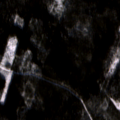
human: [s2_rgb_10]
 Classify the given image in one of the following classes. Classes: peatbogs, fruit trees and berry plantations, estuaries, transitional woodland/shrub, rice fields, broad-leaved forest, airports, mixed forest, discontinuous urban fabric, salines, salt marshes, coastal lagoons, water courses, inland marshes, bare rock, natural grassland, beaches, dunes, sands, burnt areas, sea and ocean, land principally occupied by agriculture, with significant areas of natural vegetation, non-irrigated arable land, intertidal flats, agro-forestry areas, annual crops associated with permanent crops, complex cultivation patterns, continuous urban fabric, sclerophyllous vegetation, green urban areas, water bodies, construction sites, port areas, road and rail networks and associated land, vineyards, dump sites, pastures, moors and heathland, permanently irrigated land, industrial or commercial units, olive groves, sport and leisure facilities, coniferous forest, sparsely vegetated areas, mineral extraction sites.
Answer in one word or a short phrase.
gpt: coniferous forest, mixed forest